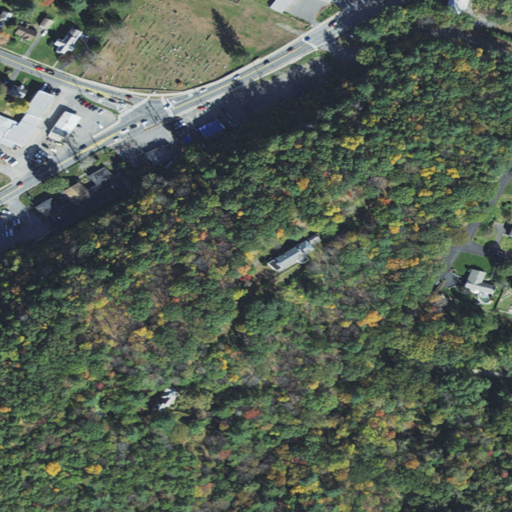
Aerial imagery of ridge(s) in Massachusetts named Rocky Mountain containing open development, mixed forest, high intensity development, deciduous forest, low intensity development, medium intensity development, and evergreen forest